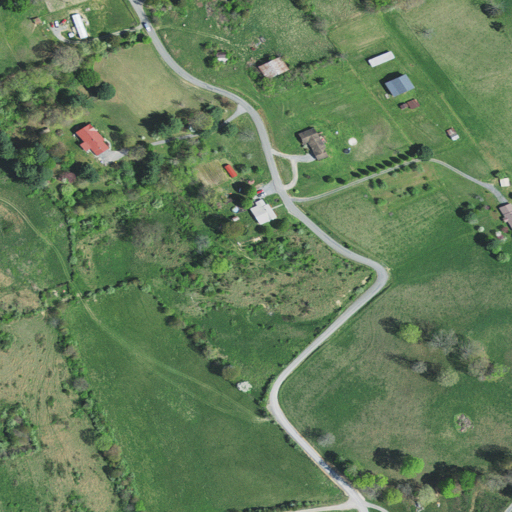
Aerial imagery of ridge(s) in Virginia named Tanbark Ridge containing pasture, grassland, open development, shrub, low intensity development, deciduous forest, and medium intensity development